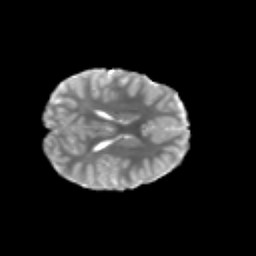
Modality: T2w
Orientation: axial
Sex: female
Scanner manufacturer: siemens
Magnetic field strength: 3 T
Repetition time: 5 s
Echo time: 0.0694 s